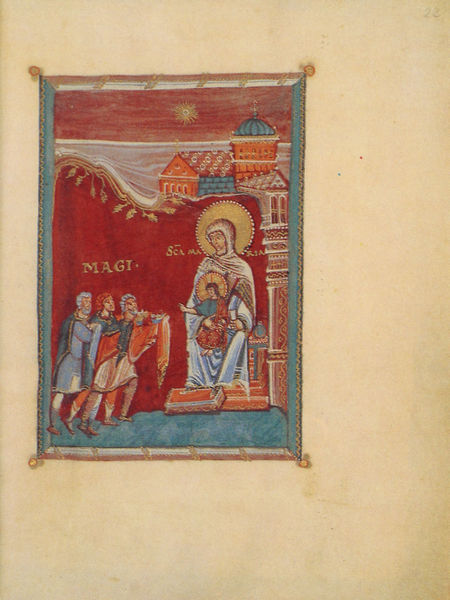
Titel: Evangeliar der Äbtissin Hitda von Meschede
Institution: Darmstadt, Hessische Landesbibliothek
Schlagwörter: baum, blau, hand, stadt, bunt, fenster, männer, haus, rot, tuch, teppich, wand, rahmen, bild, kirche, gold, kind, engel, schrift, rand, kuppel, thron, wandteppich, schoß, buch, hauswand, stern, seite, illustration, worte, heiligenschein, nimbus, christus, jesus, romanik, könige, heilig, maria, madonna, anbetung, gabe, miniatur, geburt, gottesmutter, jesuskind, buchmalerei, gaben, morgenland, heilige drei könige, magi, #romanik